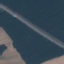
Land use / land cover: Highway